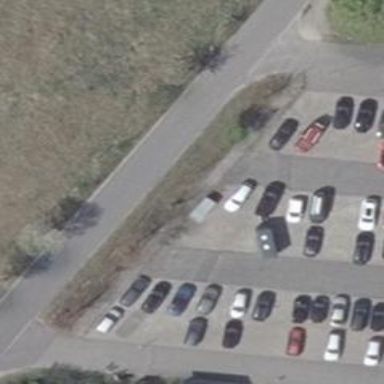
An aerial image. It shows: Parking aisle designated as service road.